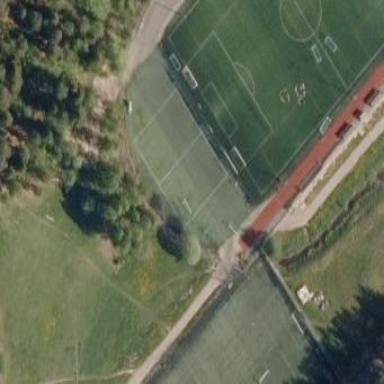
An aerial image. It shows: Artificial turf soccer pitch for leisure sports.